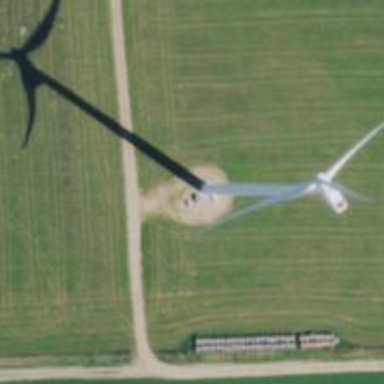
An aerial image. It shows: Wind generator using horizontal axis wind turbines.